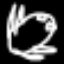
Label: frog